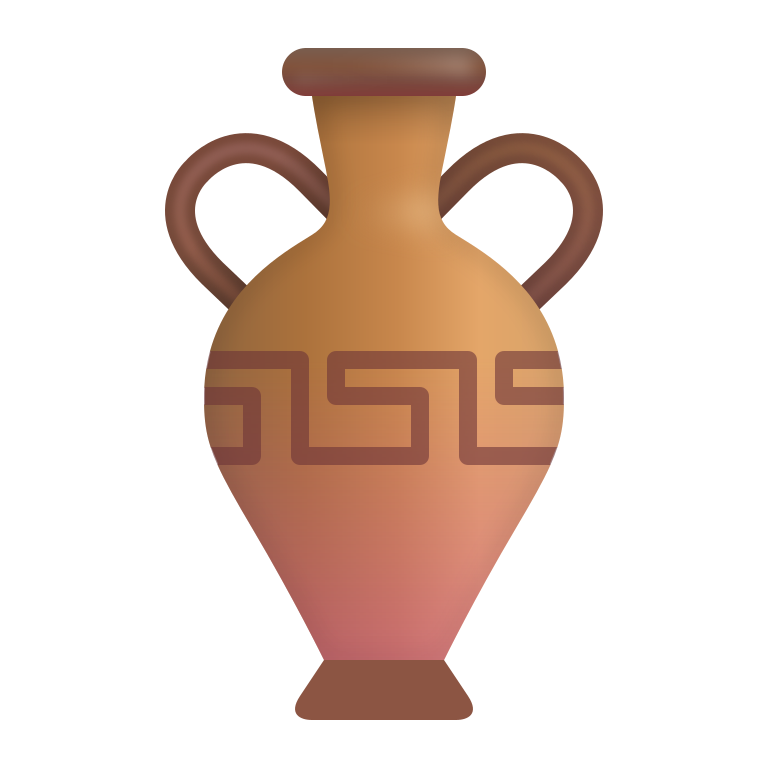
amphora color